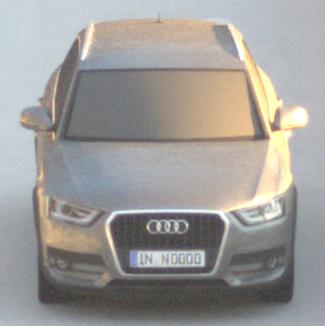
Make: Audi
Model: Q3 1.4 TFSI
Detailed model: Q3 (8U)
Model produced from: 2013/07
Model produced until: 2014/10
Doors: 5
Color: gray
Road condition: dry road
Daytime: sunrise or sunset
Contrast: high contrast